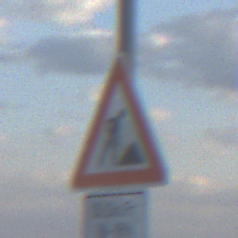
Verkehrszeichen: Arbeitsstelle
Zusatzzeichen unten: ZeitangabenMitBeschraenkungAufWochentage3
Umgebung: Outdoor, Nature
Tageszeit: SunriseSunset
Wetter: PartlyCloudy
Licht: Natural
Jahreszeit: NotSpecified
Kontrast: LowContrast